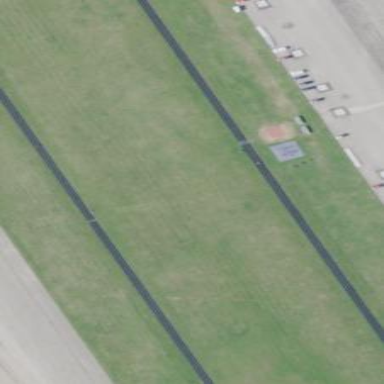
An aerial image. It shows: Asphalt track within leisure land area.